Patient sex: M
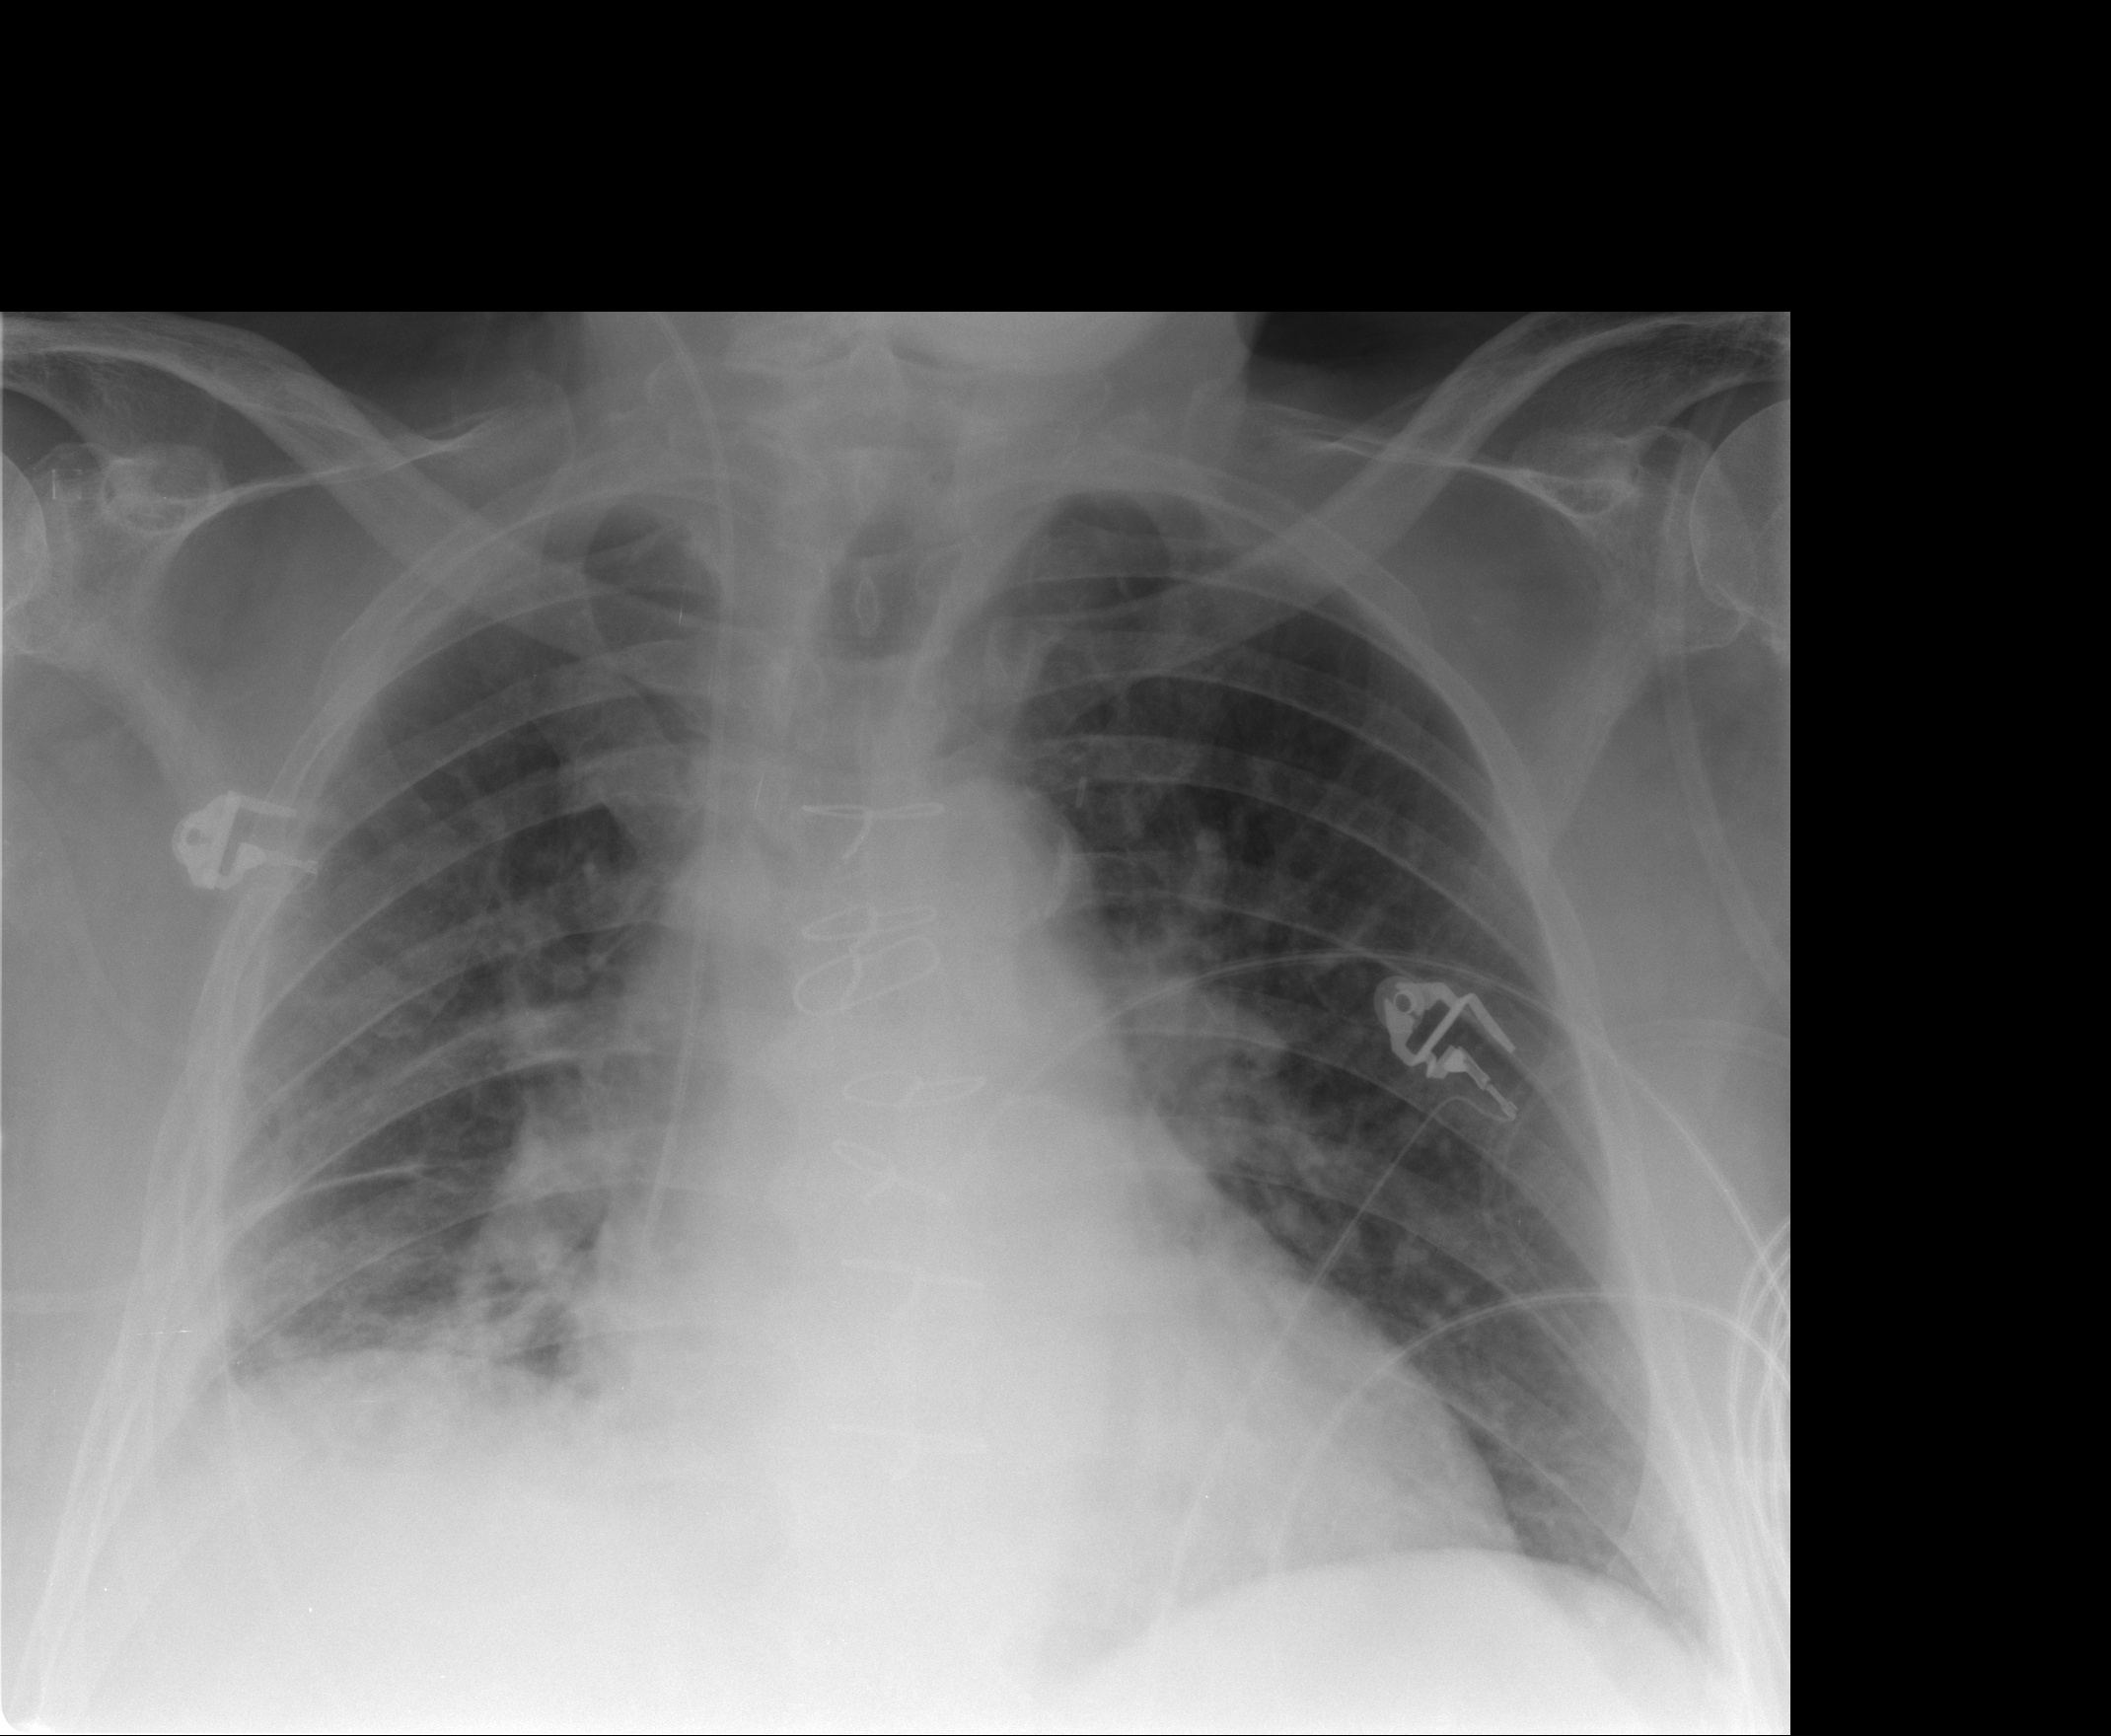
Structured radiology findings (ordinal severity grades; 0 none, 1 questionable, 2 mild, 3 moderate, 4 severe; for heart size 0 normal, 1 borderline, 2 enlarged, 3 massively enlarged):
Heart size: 2
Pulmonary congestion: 3
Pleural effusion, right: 2
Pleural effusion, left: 0
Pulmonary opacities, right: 2
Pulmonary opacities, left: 2
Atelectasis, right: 2
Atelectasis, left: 1